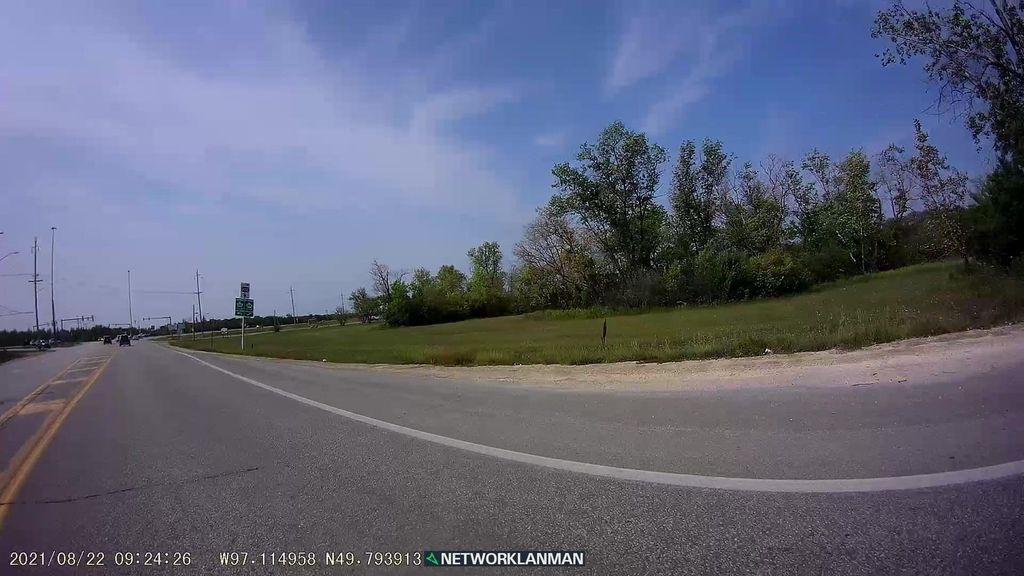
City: winnipeg